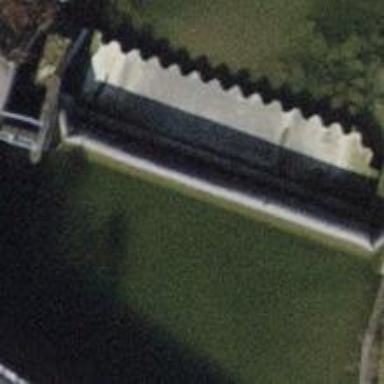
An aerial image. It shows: Weir in waterway.